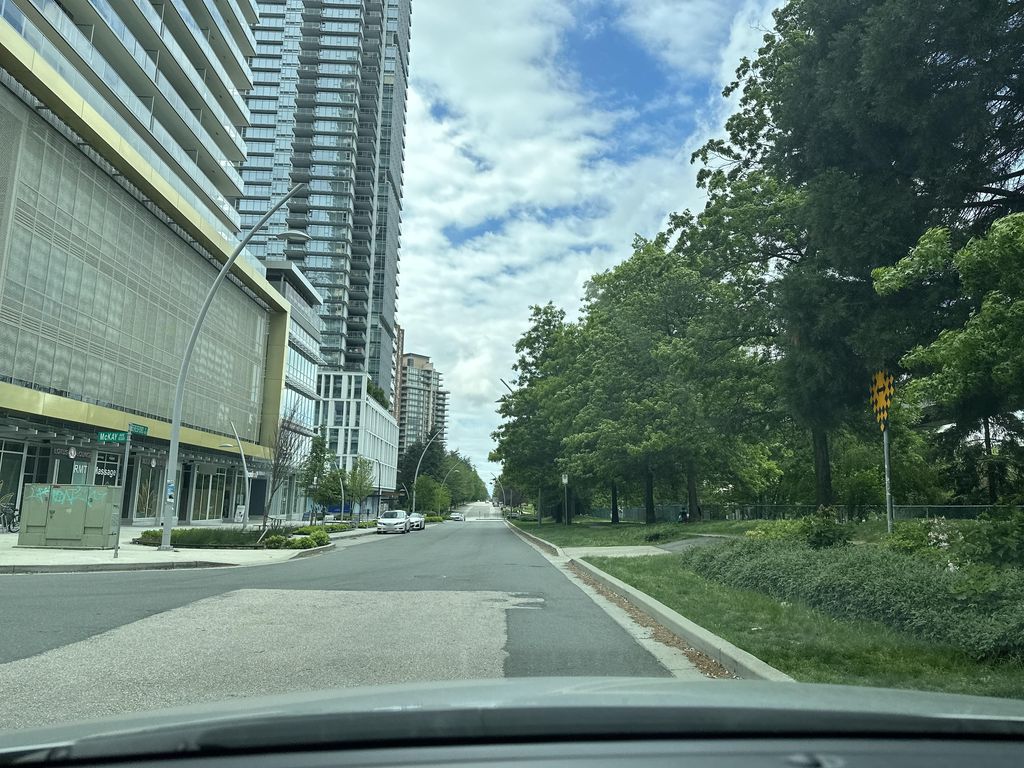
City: vancouver